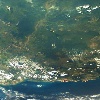
Label: land